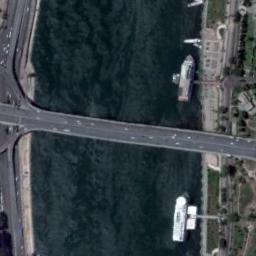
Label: bridge